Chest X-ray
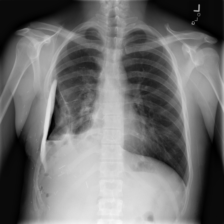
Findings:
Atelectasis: negative
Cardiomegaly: negative
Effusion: negative
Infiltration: negative
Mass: negative
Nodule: negative
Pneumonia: negative
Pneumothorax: negative
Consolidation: negative
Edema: negative
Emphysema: negative
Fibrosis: negative
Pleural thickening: negative
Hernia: negative